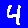
Digit: 4